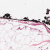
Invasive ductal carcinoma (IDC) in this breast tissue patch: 0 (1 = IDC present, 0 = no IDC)